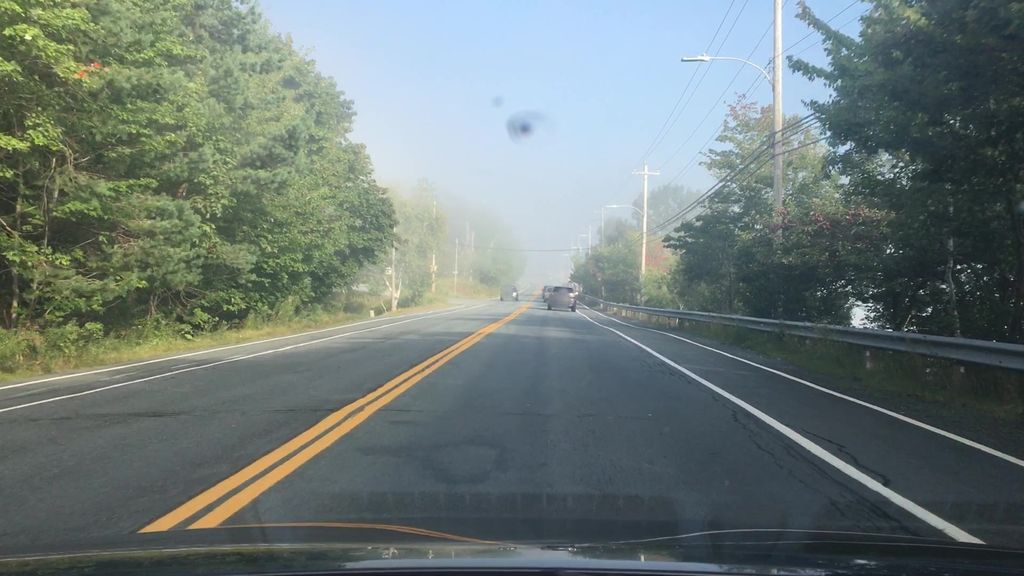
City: halifax